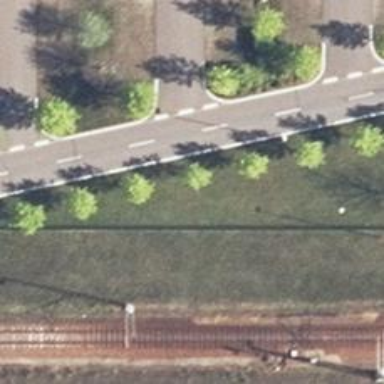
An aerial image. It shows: Asphalt parking aisle in service road with diagonal parking lanes on both sides.